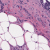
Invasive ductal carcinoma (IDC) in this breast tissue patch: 1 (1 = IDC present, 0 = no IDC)